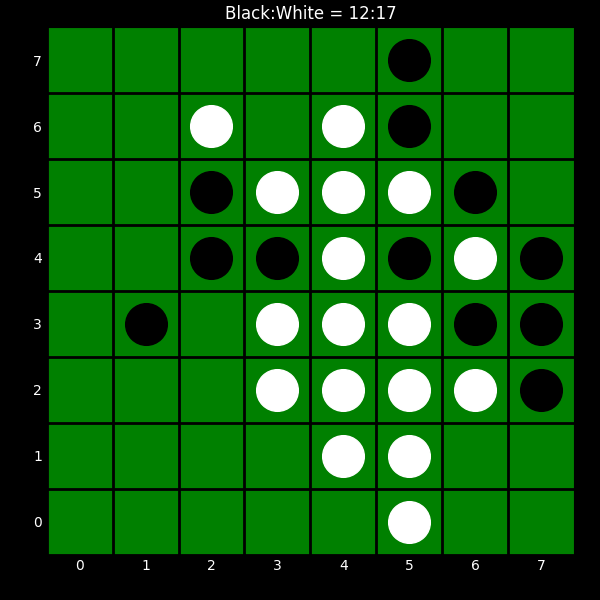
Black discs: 12
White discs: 17